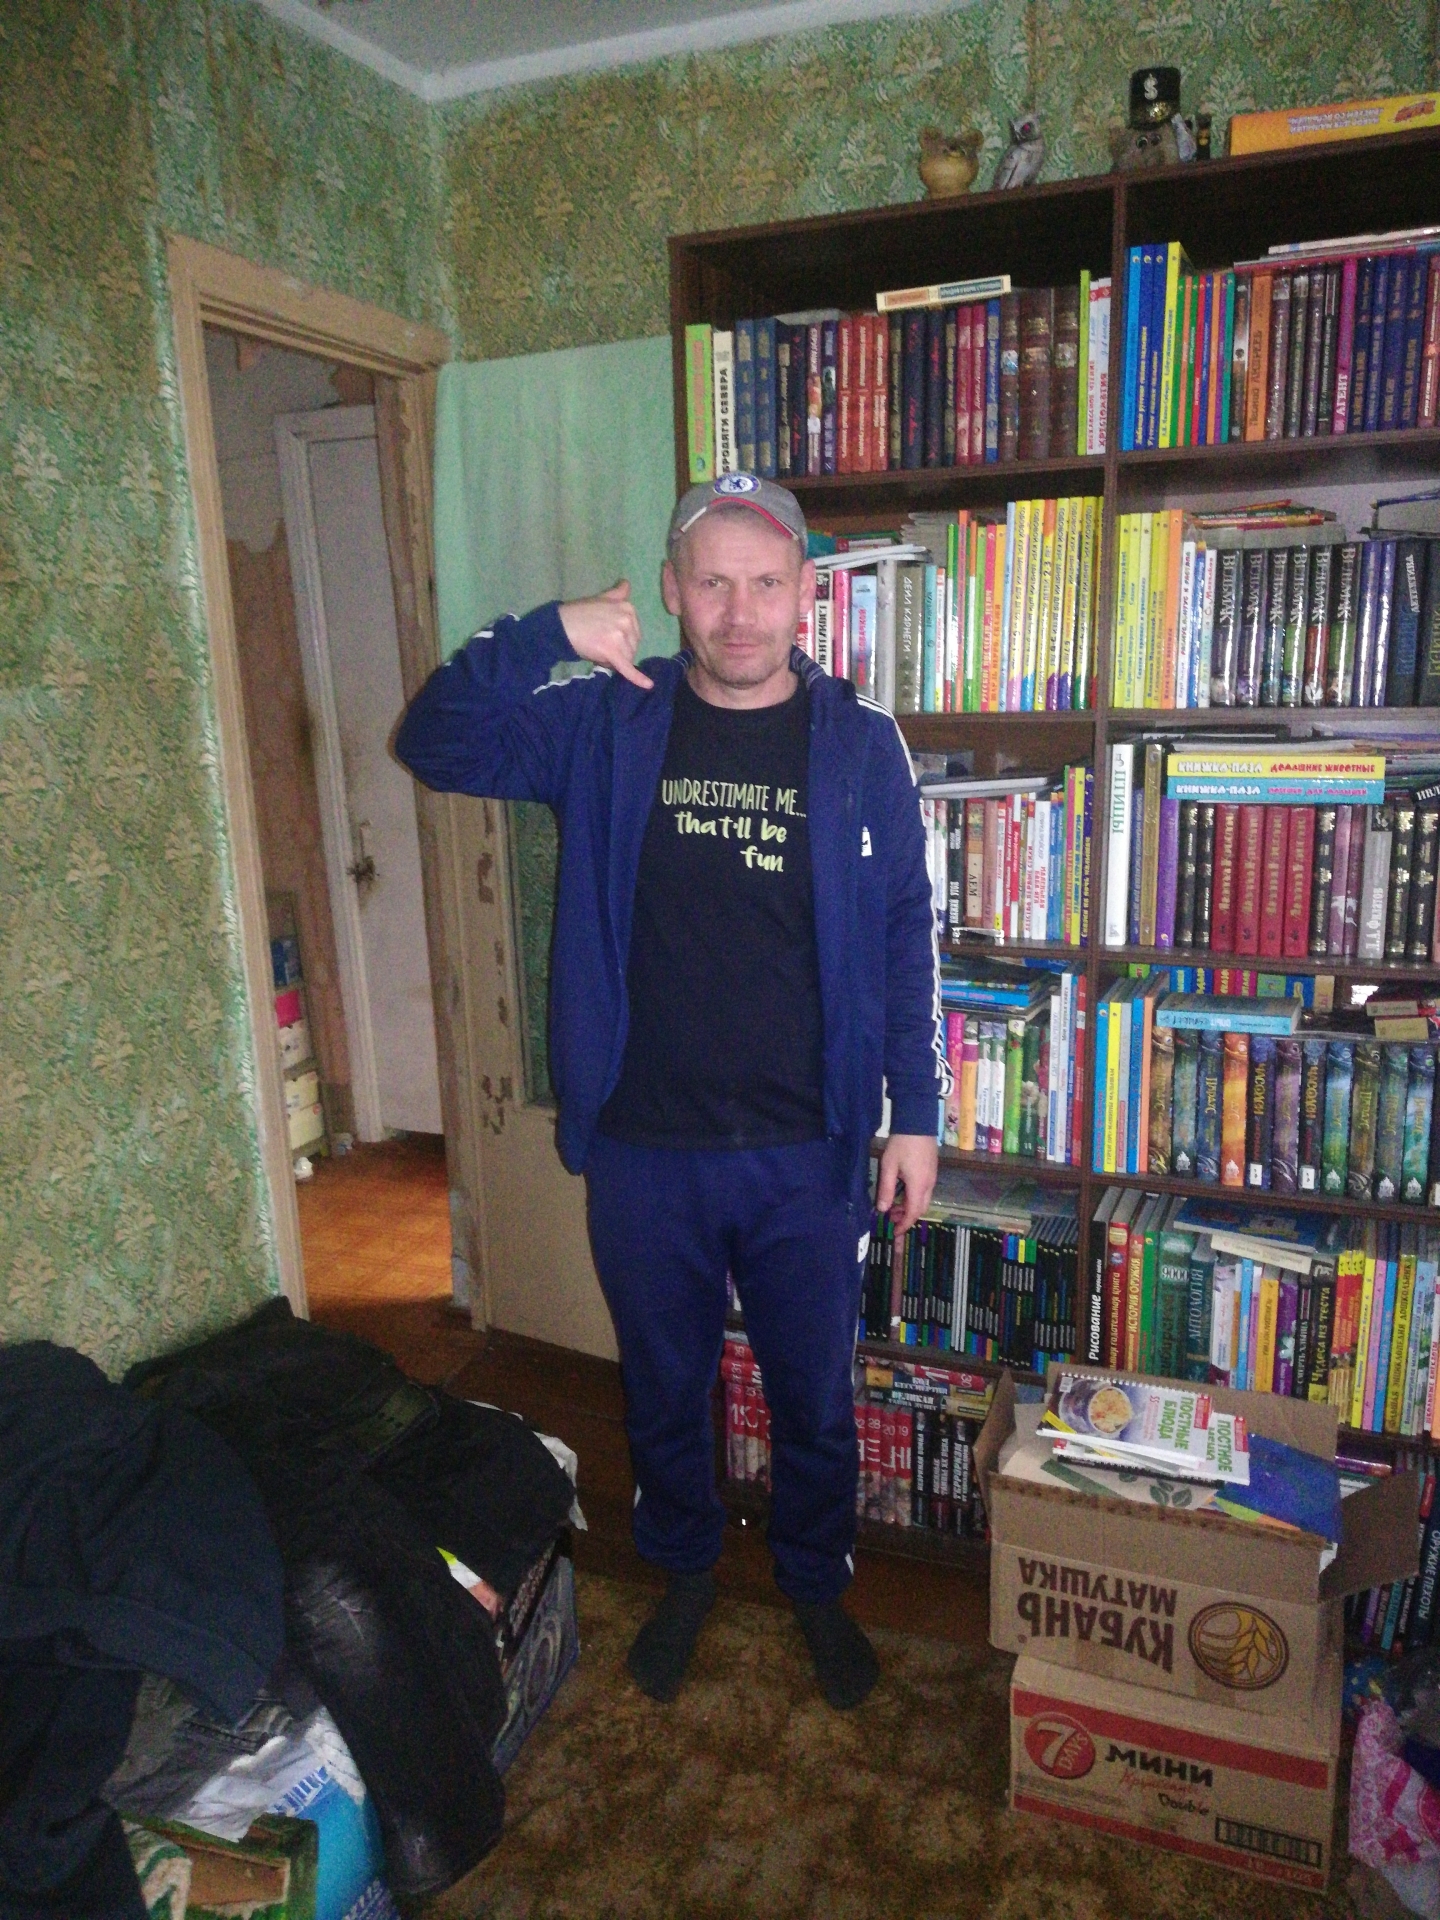
Label: noise